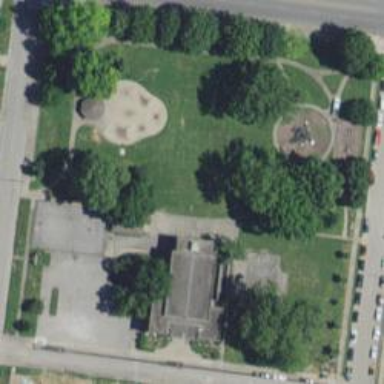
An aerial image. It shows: Park.